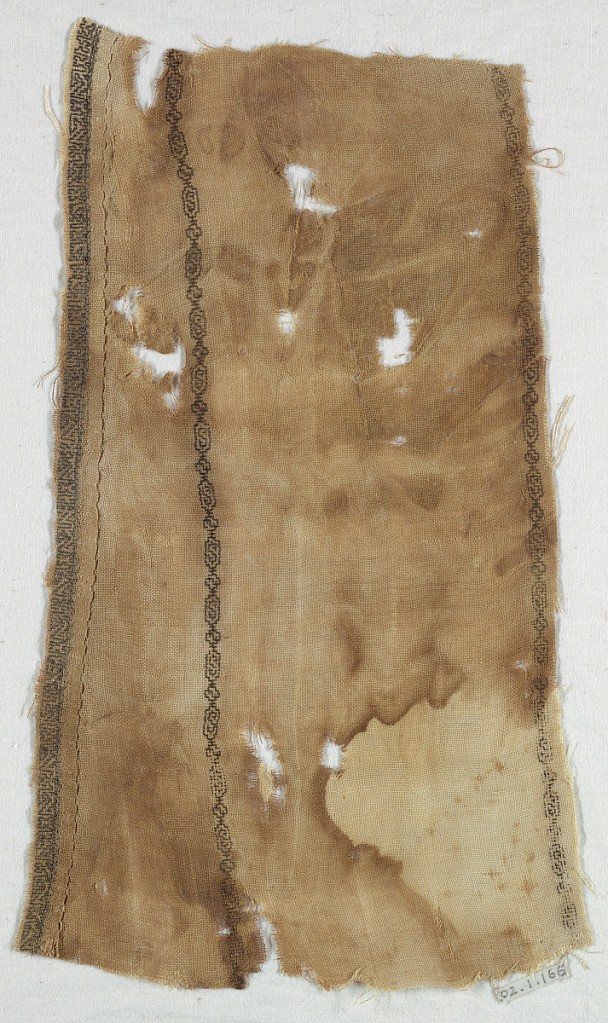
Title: Textile
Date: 13th century
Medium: linen, silk Technique: embroidered on tapestry weave
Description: Small repeating design of lozenges and repeating border